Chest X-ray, AP view. Patient: 35 years old, sex F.
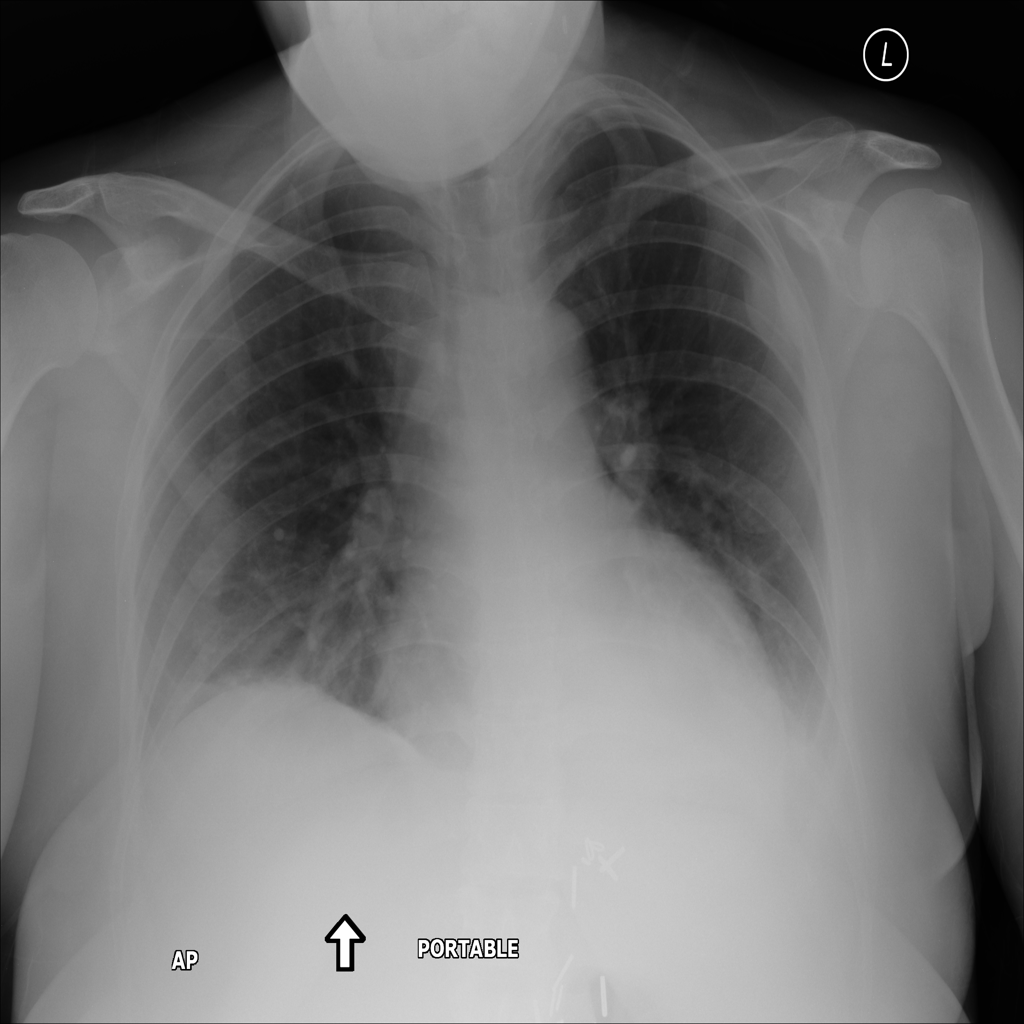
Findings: Atelectasis, Effusion, Infiltration